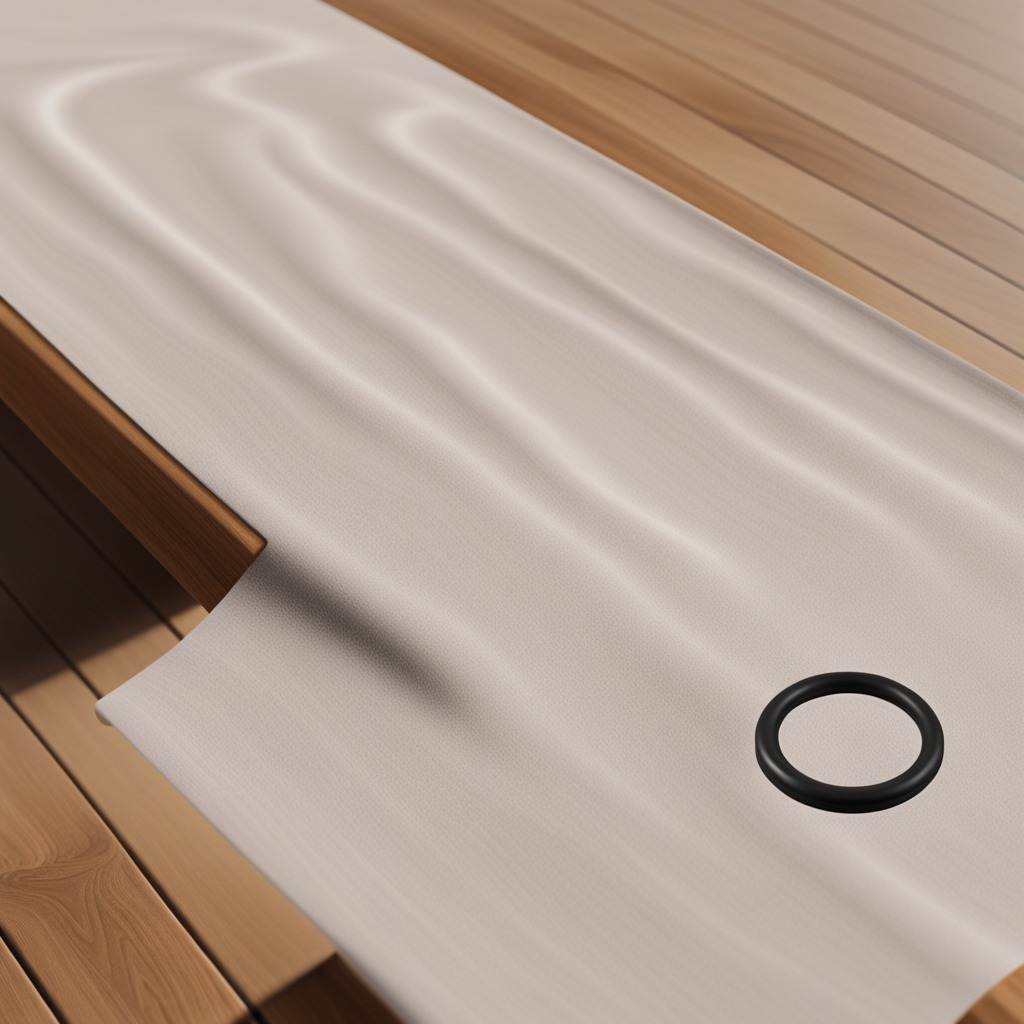
A rubber O-ring is lying on a wooden table.